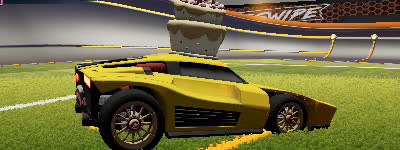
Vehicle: breakout